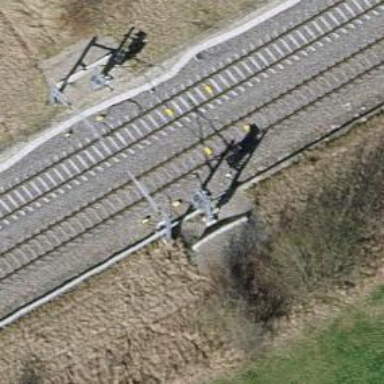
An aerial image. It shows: Railway signal.